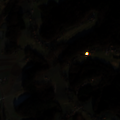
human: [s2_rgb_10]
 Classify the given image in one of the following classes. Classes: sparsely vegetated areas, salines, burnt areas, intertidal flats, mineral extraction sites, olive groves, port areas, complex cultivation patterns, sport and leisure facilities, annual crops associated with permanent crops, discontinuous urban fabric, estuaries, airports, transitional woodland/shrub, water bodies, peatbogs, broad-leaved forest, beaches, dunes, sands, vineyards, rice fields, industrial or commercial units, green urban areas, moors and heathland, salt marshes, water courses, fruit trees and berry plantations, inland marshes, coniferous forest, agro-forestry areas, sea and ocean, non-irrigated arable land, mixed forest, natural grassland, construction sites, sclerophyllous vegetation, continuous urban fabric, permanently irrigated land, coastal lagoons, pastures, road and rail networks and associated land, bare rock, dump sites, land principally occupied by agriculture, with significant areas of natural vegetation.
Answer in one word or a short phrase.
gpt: pastures, complex cultivation patterns, land principally occupied by agriculture, with significant areas of natural vegetation, broad-leaved forest